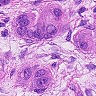
Metastatic tissue present: yes